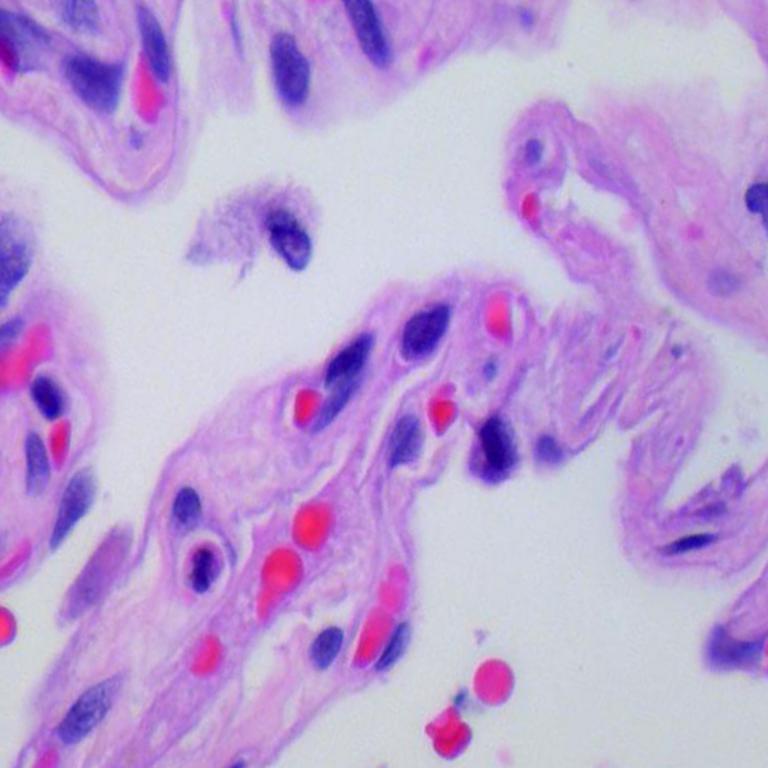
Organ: lung
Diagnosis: benign